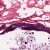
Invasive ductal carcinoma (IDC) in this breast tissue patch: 0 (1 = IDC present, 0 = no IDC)